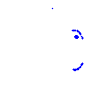
Particle: proton